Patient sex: M
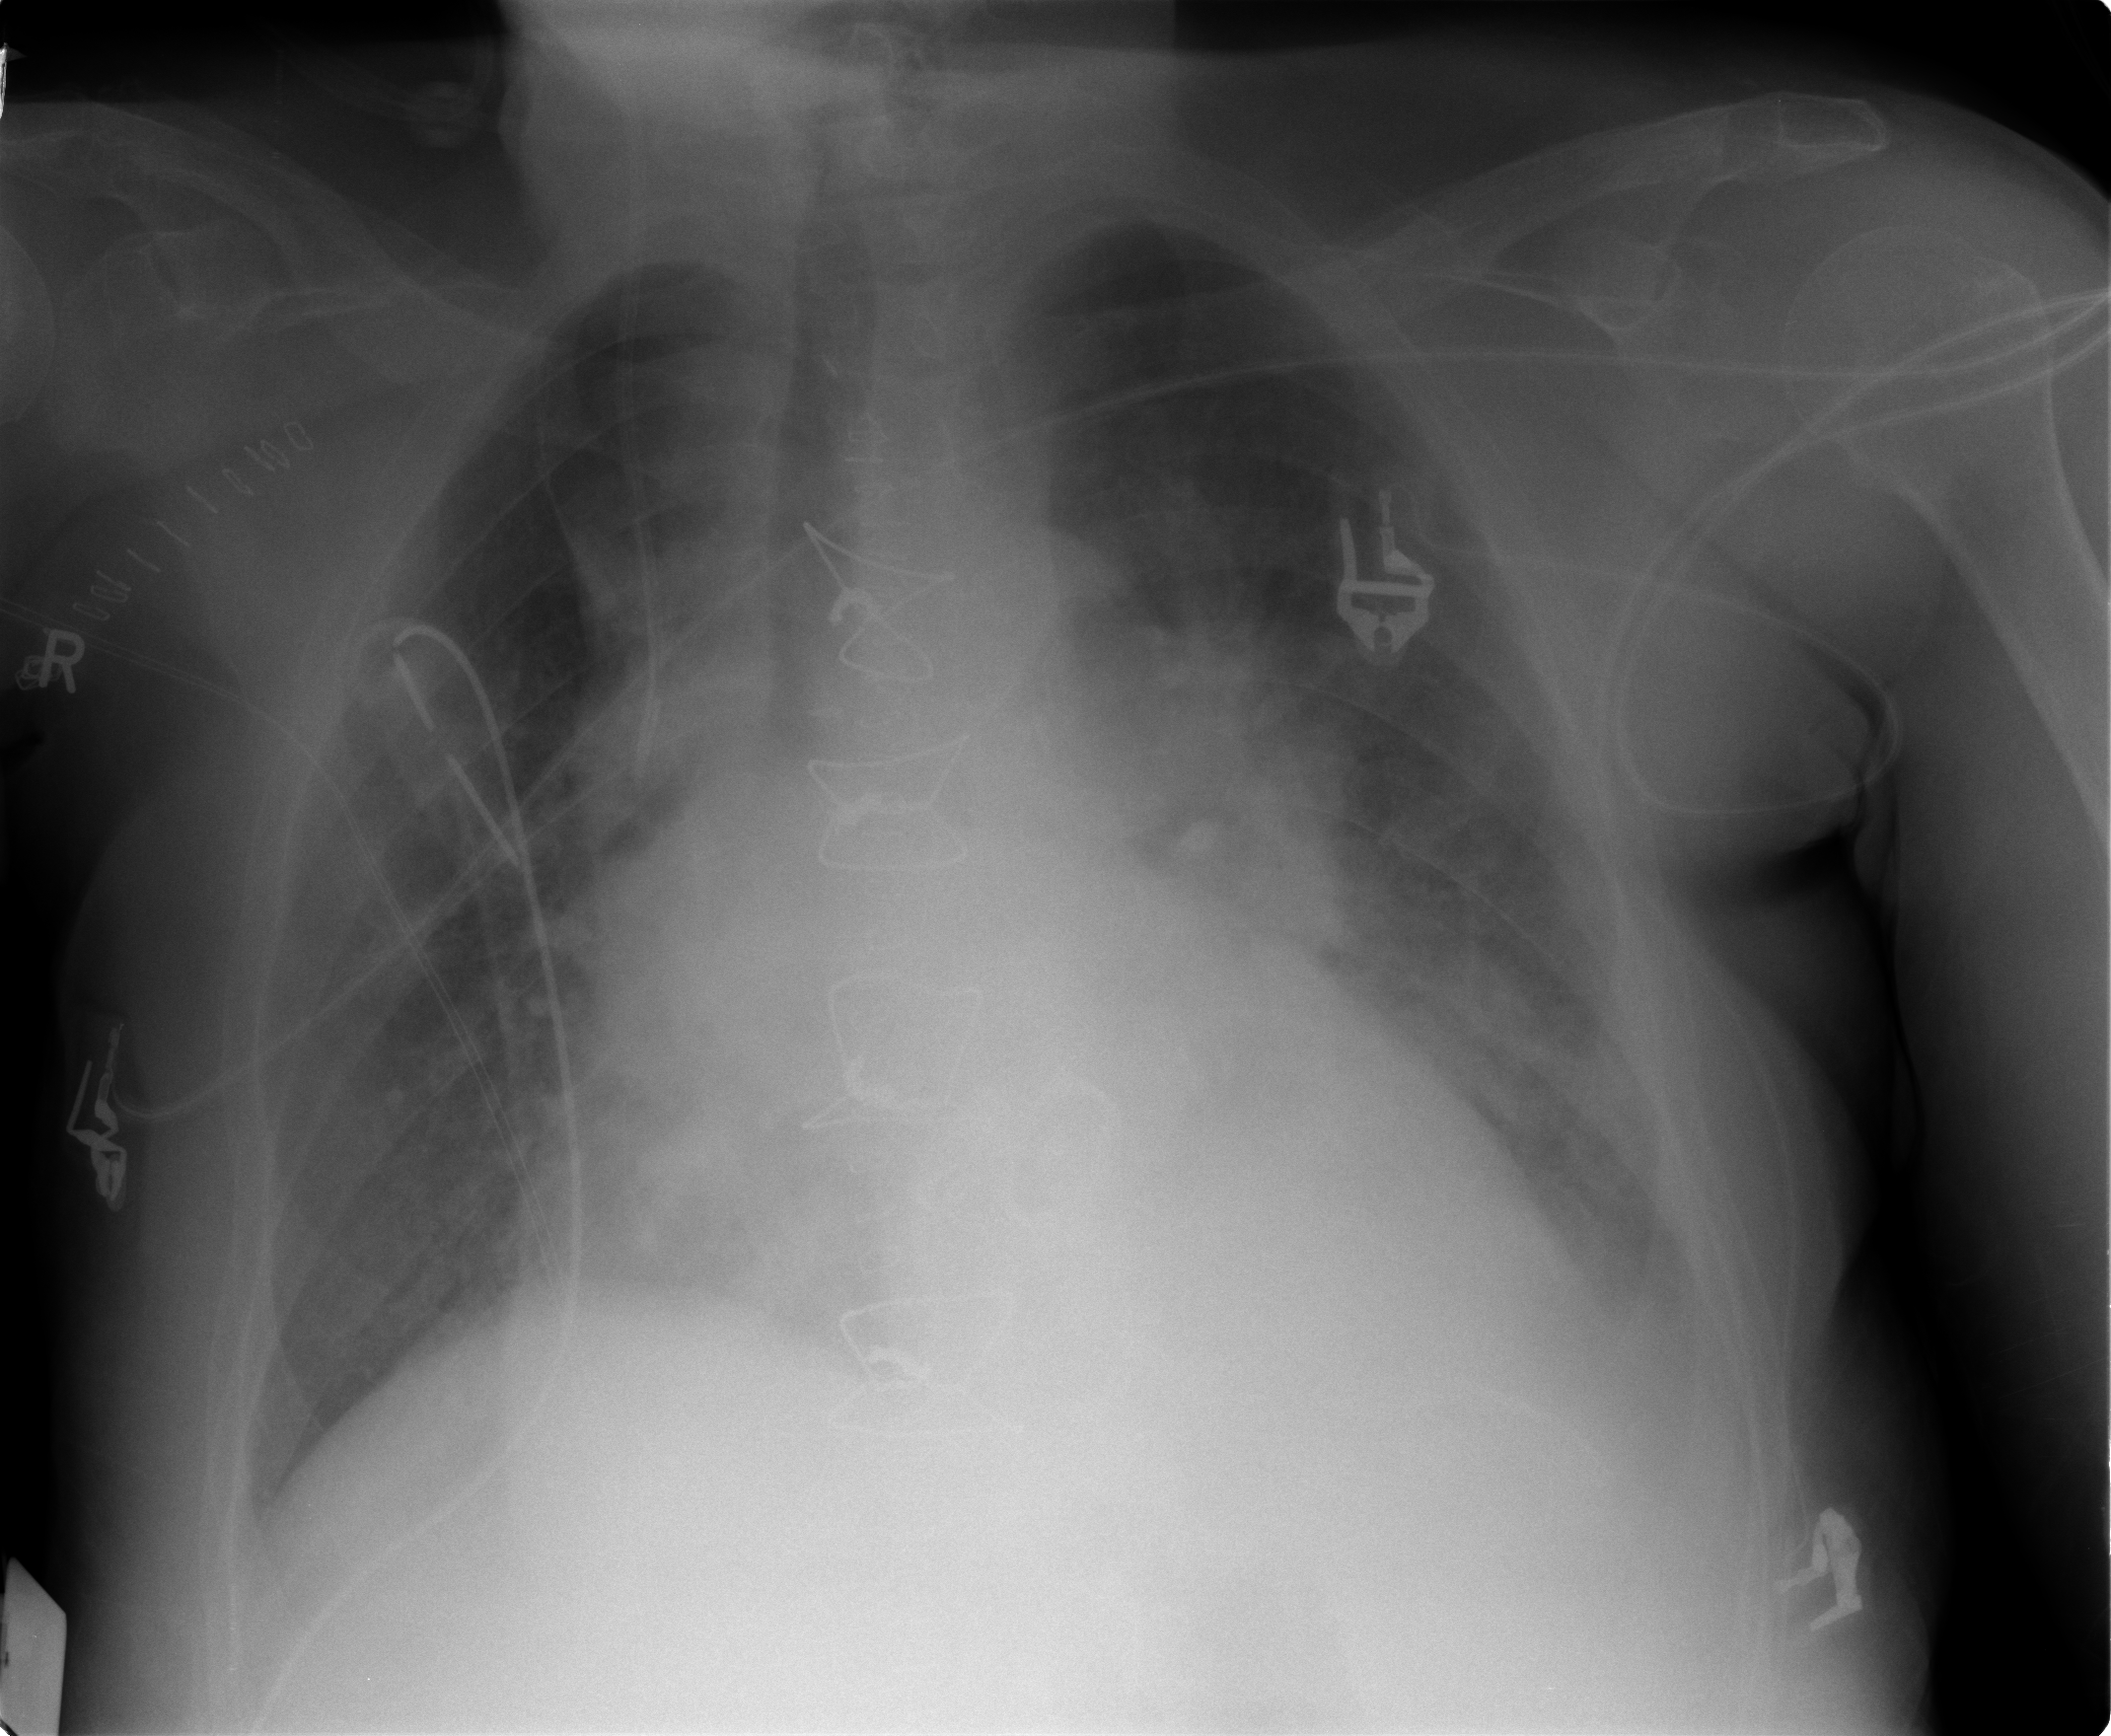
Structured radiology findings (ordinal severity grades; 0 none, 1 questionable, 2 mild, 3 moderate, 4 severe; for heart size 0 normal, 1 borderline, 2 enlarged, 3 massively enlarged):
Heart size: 2
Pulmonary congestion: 2
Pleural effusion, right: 1
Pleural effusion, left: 2
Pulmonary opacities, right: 1
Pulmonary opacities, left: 1
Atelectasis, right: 2
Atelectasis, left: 2